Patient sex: F
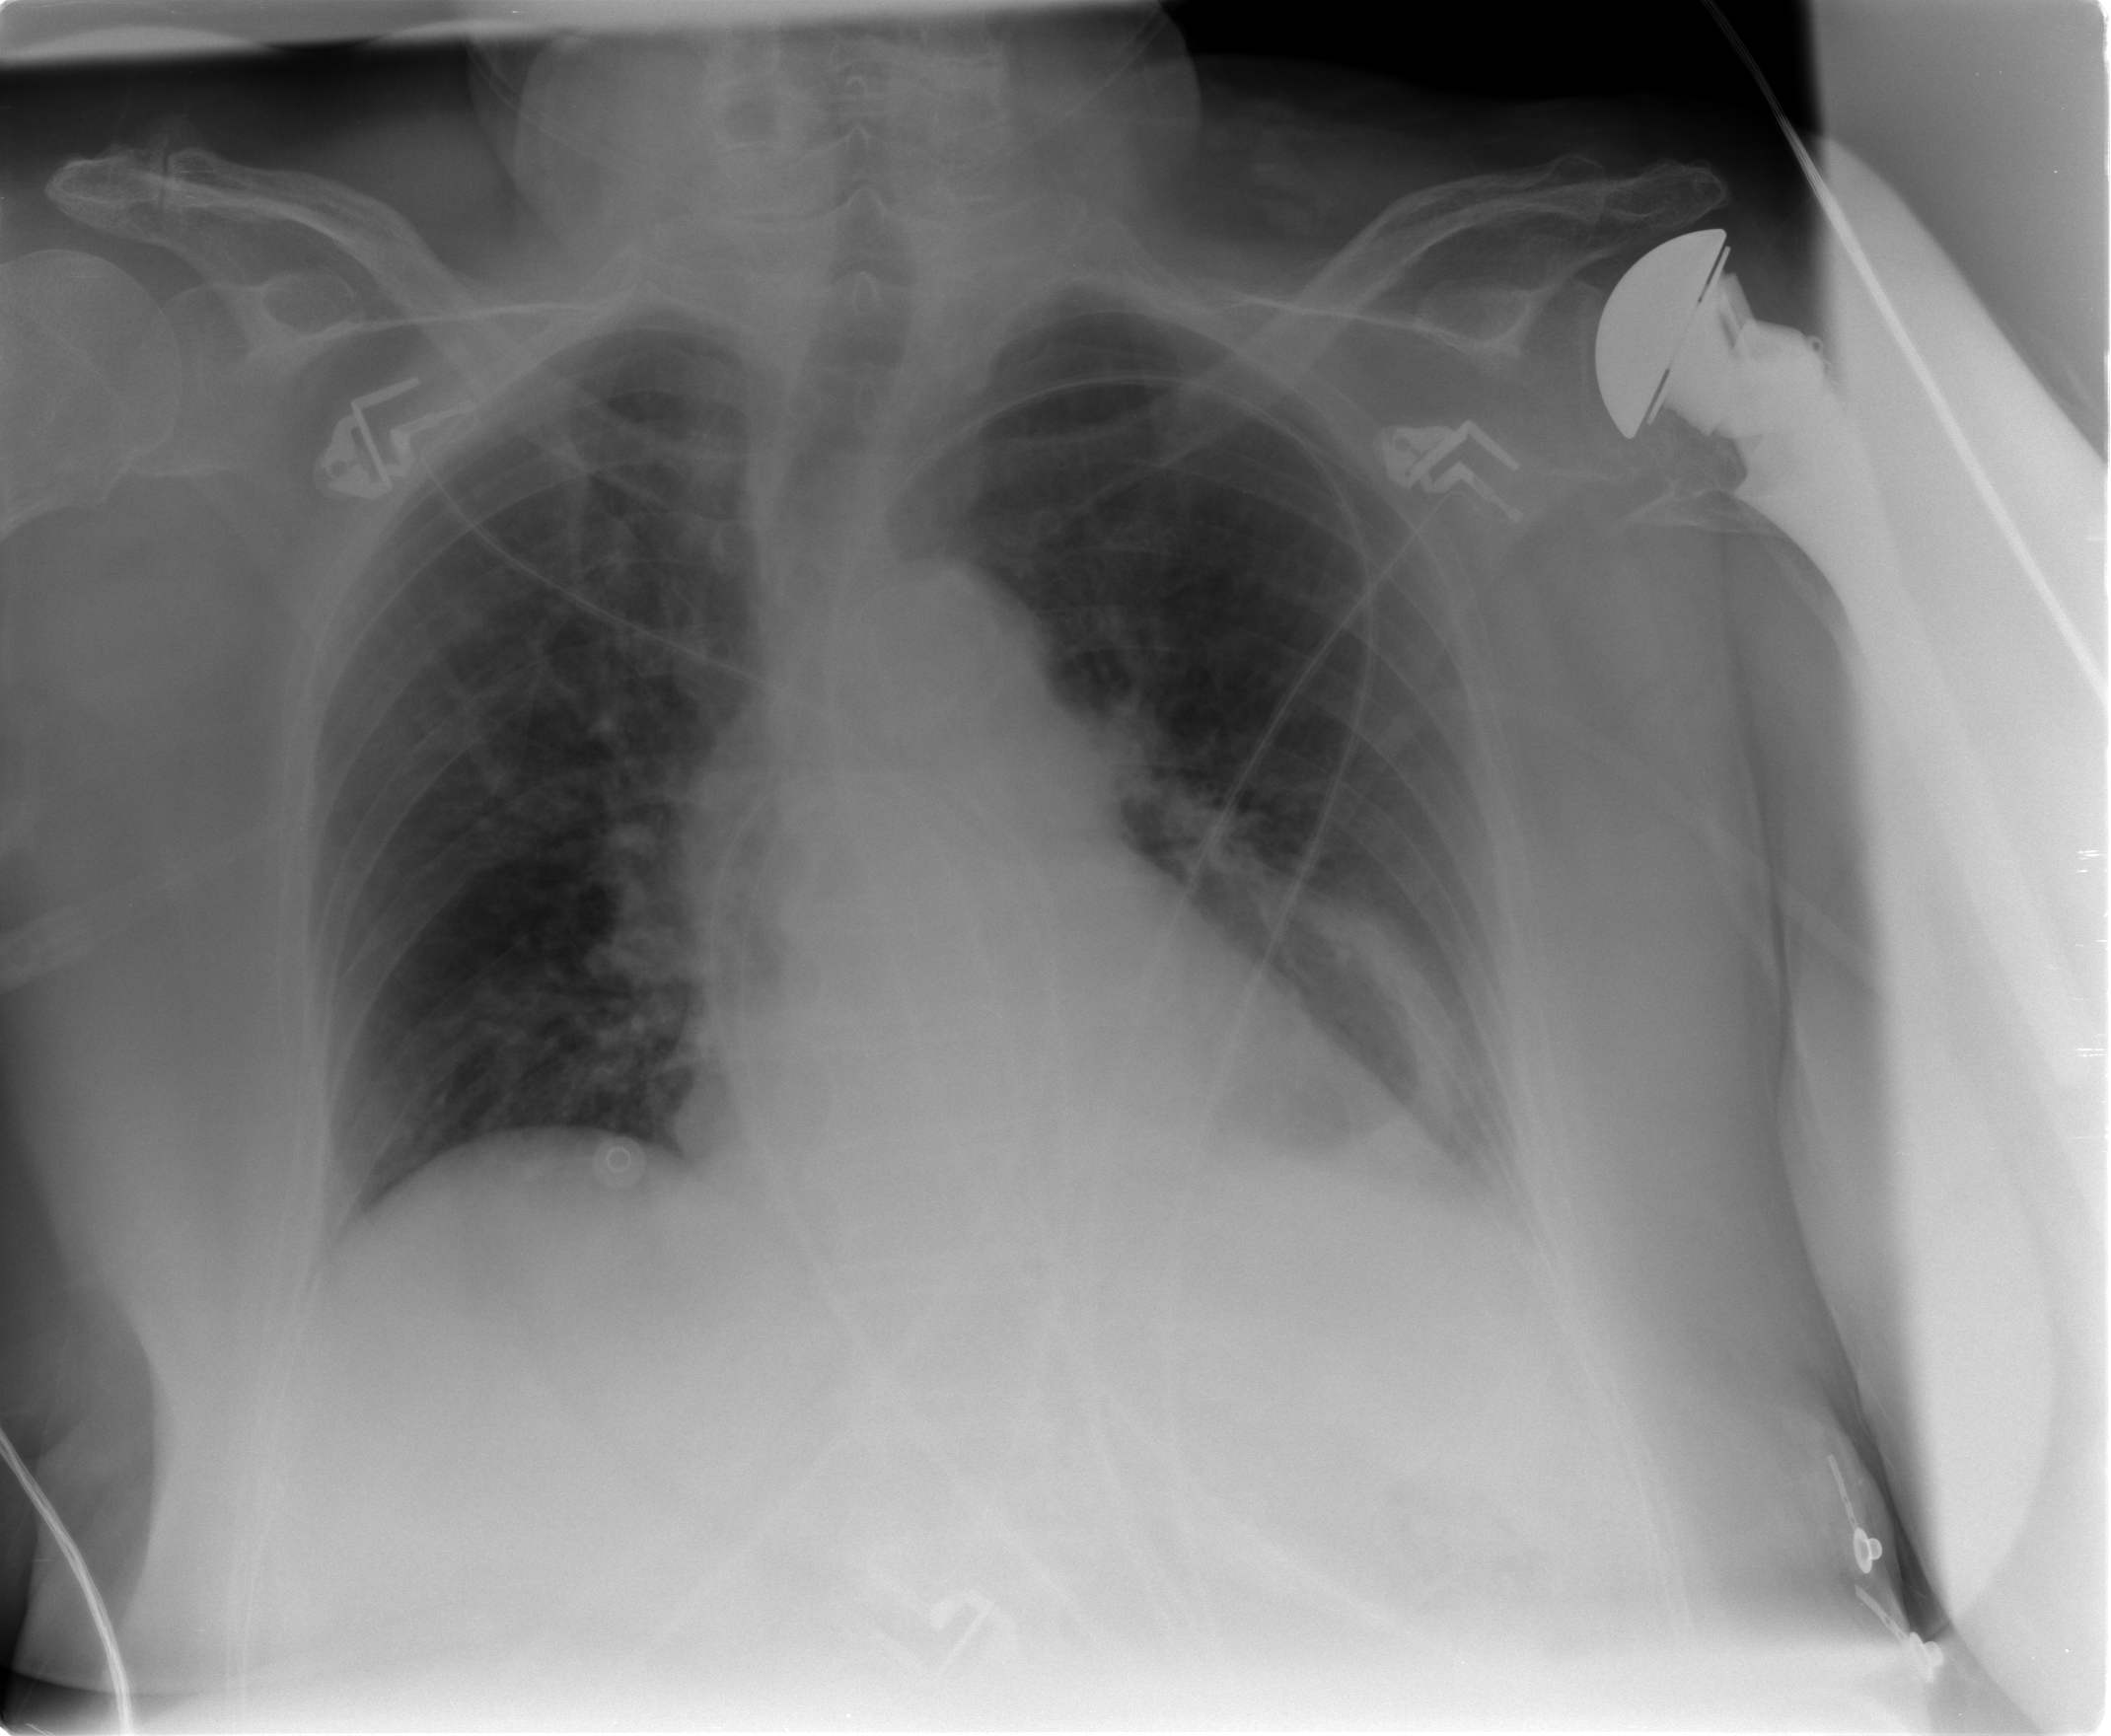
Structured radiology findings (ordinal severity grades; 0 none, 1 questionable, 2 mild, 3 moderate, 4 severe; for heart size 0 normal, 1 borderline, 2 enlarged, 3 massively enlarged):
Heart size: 0
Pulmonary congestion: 1
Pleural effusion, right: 0
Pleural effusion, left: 1
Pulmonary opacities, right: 0
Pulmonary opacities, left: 0
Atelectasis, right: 0
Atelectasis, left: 1